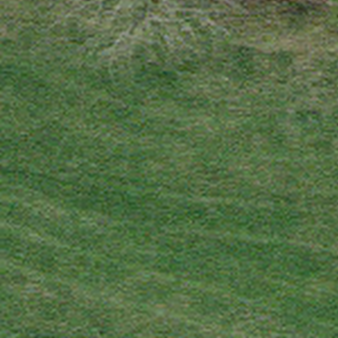
Label: other